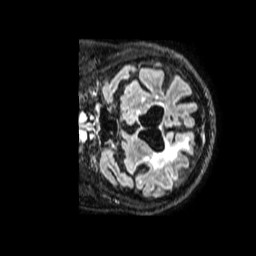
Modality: FLAIR
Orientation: coronal
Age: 61
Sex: male
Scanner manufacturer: philips
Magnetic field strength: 1.5 T
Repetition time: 4.8 s
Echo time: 0.3372 s